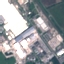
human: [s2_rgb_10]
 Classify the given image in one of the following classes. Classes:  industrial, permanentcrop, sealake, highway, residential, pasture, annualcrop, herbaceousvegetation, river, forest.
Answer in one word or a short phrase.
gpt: Industrial